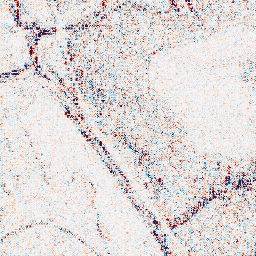
Category: wavelet
Decomposition family: wavelet_dwt
Decomposition parameters: wavelet: sym4
level: 1
Upsampling method: fft_zeropad
Upsampling parameters: scale: 2
Upsampling scale: 2